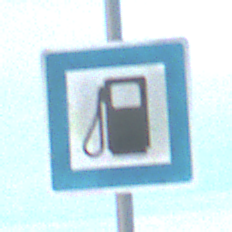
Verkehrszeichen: Tankstelle
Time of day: SunriseSunset
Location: Outdoor (Beach)
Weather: PartlyCloudy
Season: NotSpecified
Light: Natural